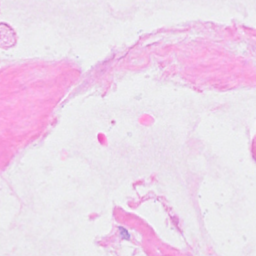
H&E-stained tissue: Breast